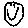
Label: smiley face